Aerial crown-view tile of a tropical tree (Barro Colorado Island, Panama), acquired 20250616:
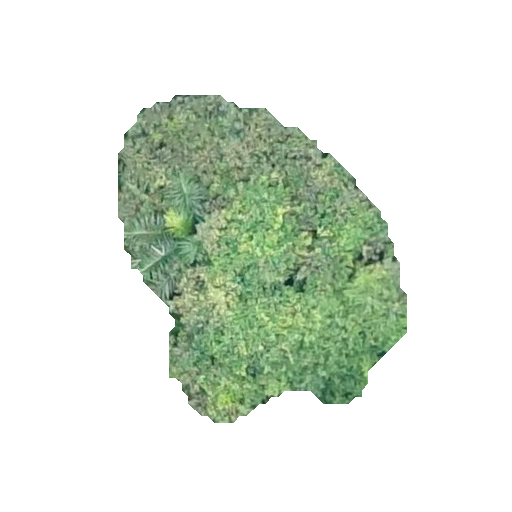
Species: Luehea seemannii
GBIF accepted scientific name: Luehea seemannii
Crown area: 97.006 m²